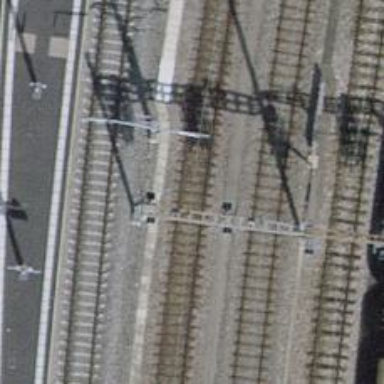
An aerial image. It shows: Railway yard with single rail track. The electrified track has contact line for power supply.